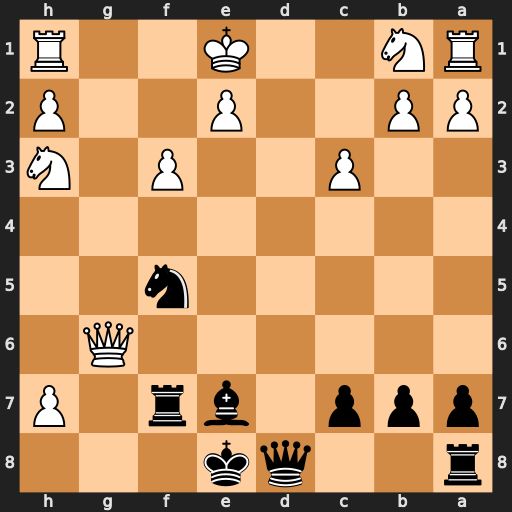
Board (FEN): r2qk3/ppp1br1P/6Q1/5n2/8/2P2P1N/PP2P2P/RN2K2R
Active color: b
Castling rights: KQq
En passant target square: -
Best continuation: Bh4+ Nf2 Bxf2+ Kf1 Qh4 h8=R+ Qxh8